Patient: sex M, age 61
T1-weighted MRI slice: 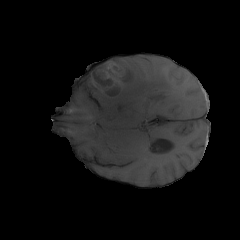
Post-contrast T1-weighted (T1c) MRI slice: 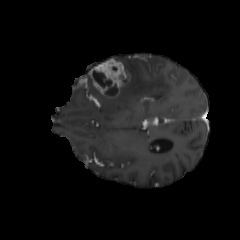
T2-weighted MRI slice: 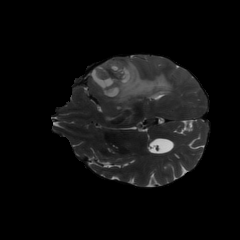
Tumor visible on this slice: yes
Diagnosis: Glioblastoma, IDH-wildtype
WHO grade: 4